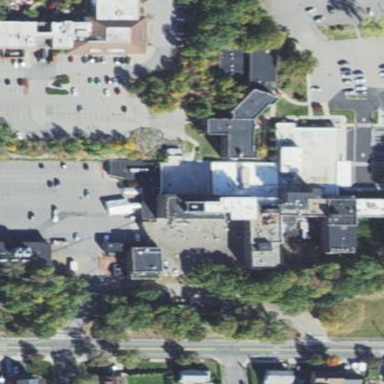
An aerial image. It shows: Healthcare facility identified as hospital.